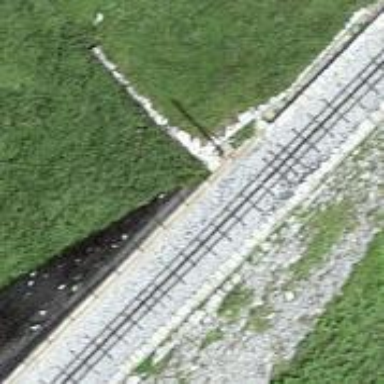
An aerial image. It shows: Narrow-gauge railway running along electrified contact line on embankment.